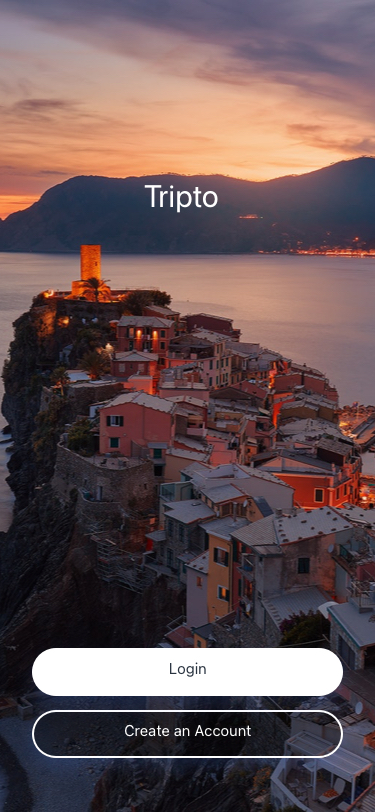
Text in this UI design:
Create an Account
Login
Townhouse